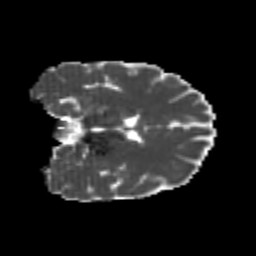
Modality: MD
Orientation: coronal
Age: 23
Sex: female
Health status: healthy
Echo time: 0.074 s